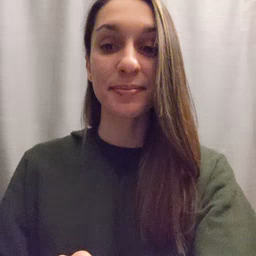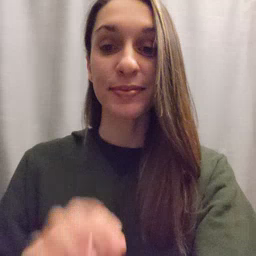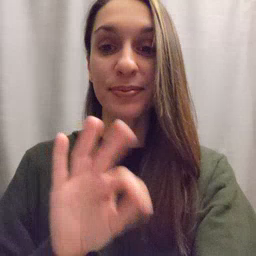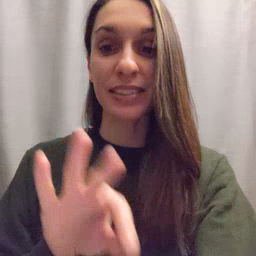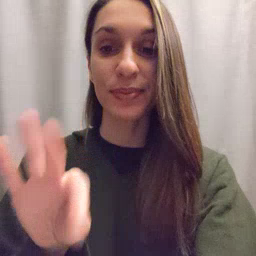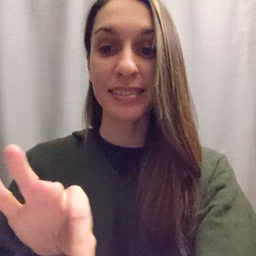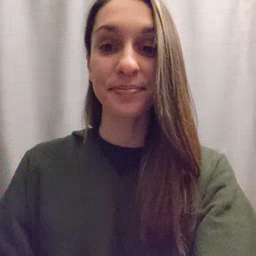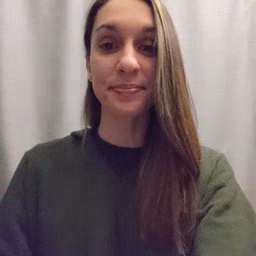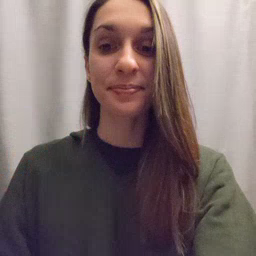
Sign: frenchfries